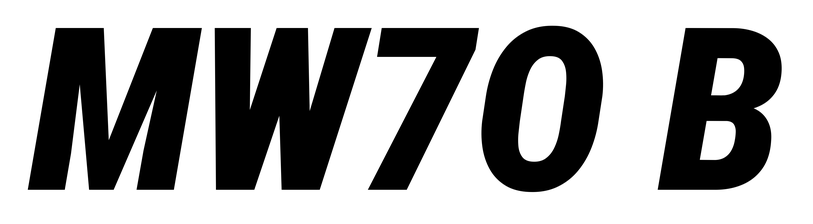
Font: Roboto-Italic_Condensed_Black_Italic